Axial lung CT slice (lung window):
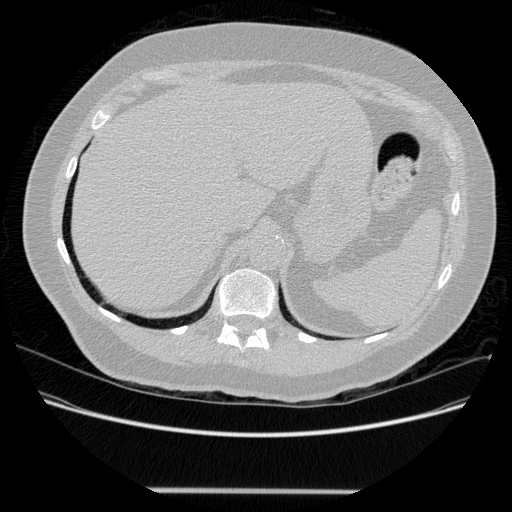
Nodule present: no